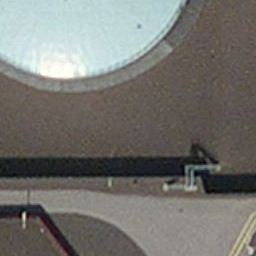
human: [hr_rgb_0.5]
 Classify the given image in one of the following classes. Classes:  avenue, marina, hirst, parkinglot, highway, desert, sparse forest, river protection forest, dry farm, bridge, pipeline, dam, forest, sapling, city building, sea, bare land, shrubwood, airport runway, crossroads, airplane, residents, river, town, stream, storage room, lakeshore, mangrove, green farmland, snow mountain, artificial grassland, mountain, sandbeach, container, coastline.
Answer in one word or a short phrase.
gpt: storage room